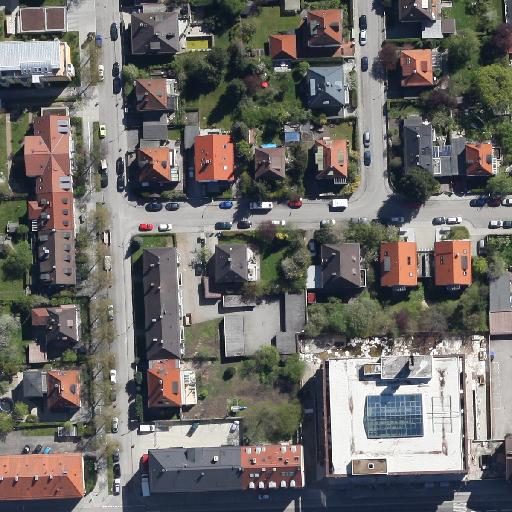
Referring expression: car driving on the road